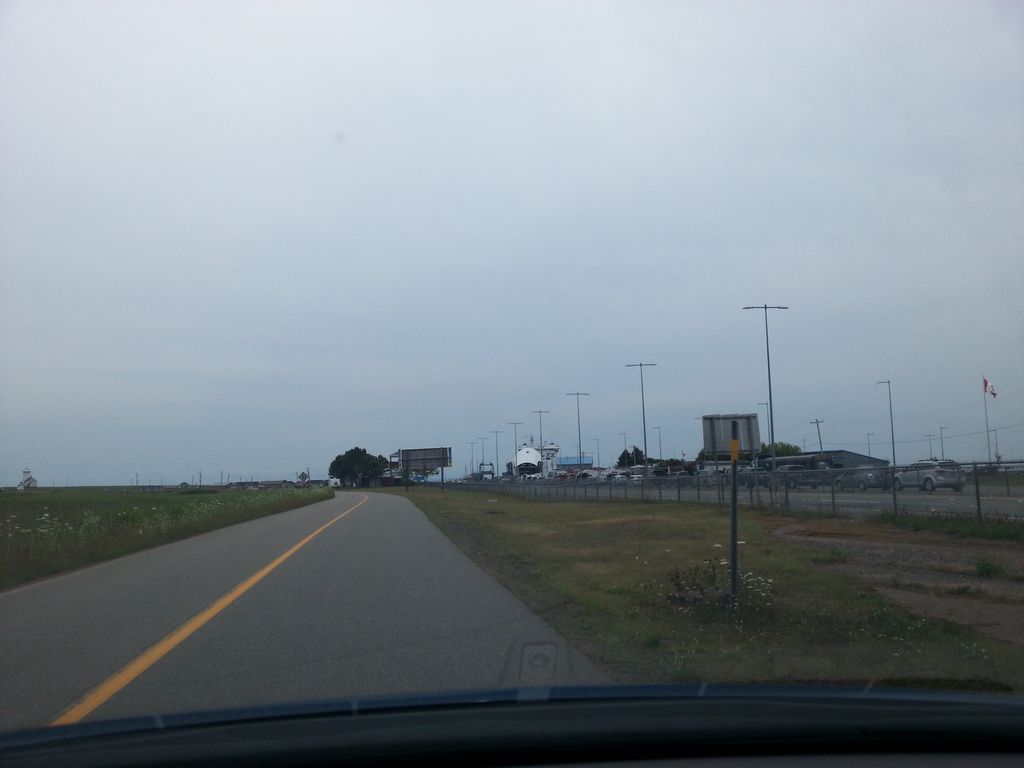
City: charlottetown